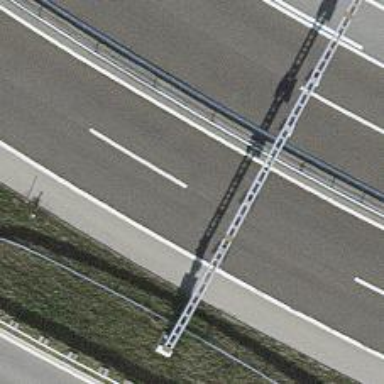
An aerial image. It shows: Motorway.